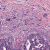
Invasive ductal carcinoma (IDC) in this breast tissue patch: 1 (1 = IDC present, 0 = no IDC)